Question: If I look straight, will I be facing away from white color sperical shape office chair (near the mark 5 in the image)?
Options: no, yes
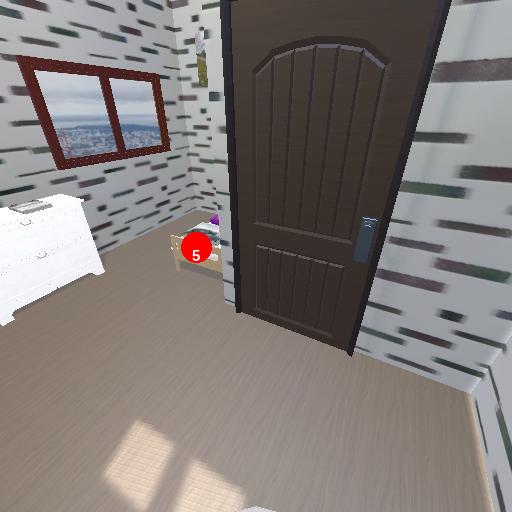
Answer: no